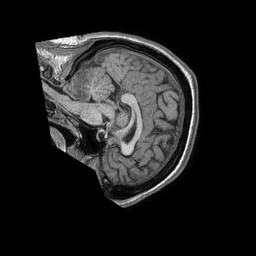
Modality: T1w
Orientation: sagittal
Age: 37
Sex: female
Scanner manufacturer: philips
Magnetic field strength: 1.5 T
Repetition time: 0.007462 s
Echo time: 0.003397 s